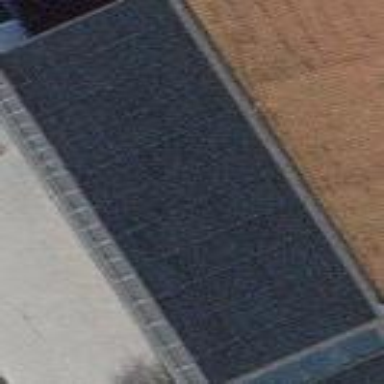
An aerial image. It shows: Solar power generator using photovoltaic panels.